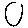
Label: circle